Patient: sex M, age 23
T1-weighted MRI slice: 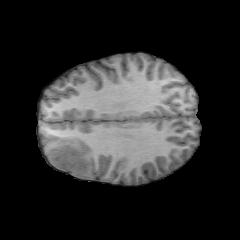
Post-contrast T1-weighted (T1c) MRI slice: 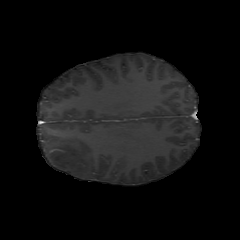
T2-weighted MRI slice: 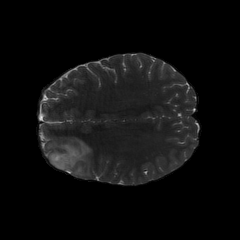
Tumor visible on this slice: yes
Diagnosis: Oligodendroglioma, IDH-mutant, 1p/19q-codeleted
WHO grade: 2